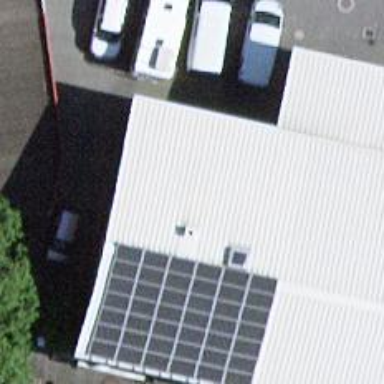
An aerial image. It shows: Small solar photovoltaic panel generator on the roof of building.